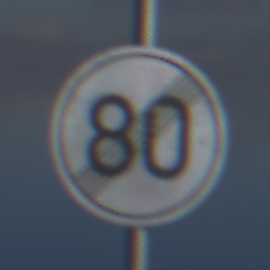
Verkehrszeichen: EndeGeschwindigkeit80
Umgebung: Outdoor, Nature
Tageszeit: MorningAfternoon
Wetter: PartlyCloudy
Licht: Natural
Jahreszeit: NotSpecified
Kontrast: HighContrast